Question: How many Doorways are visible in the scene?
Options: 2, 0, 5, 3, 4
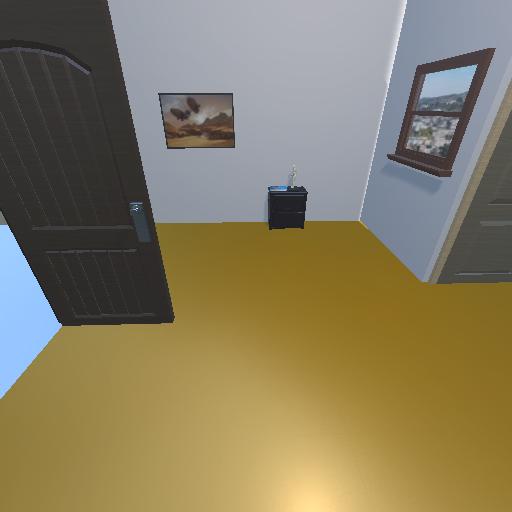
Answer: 2